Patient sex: M
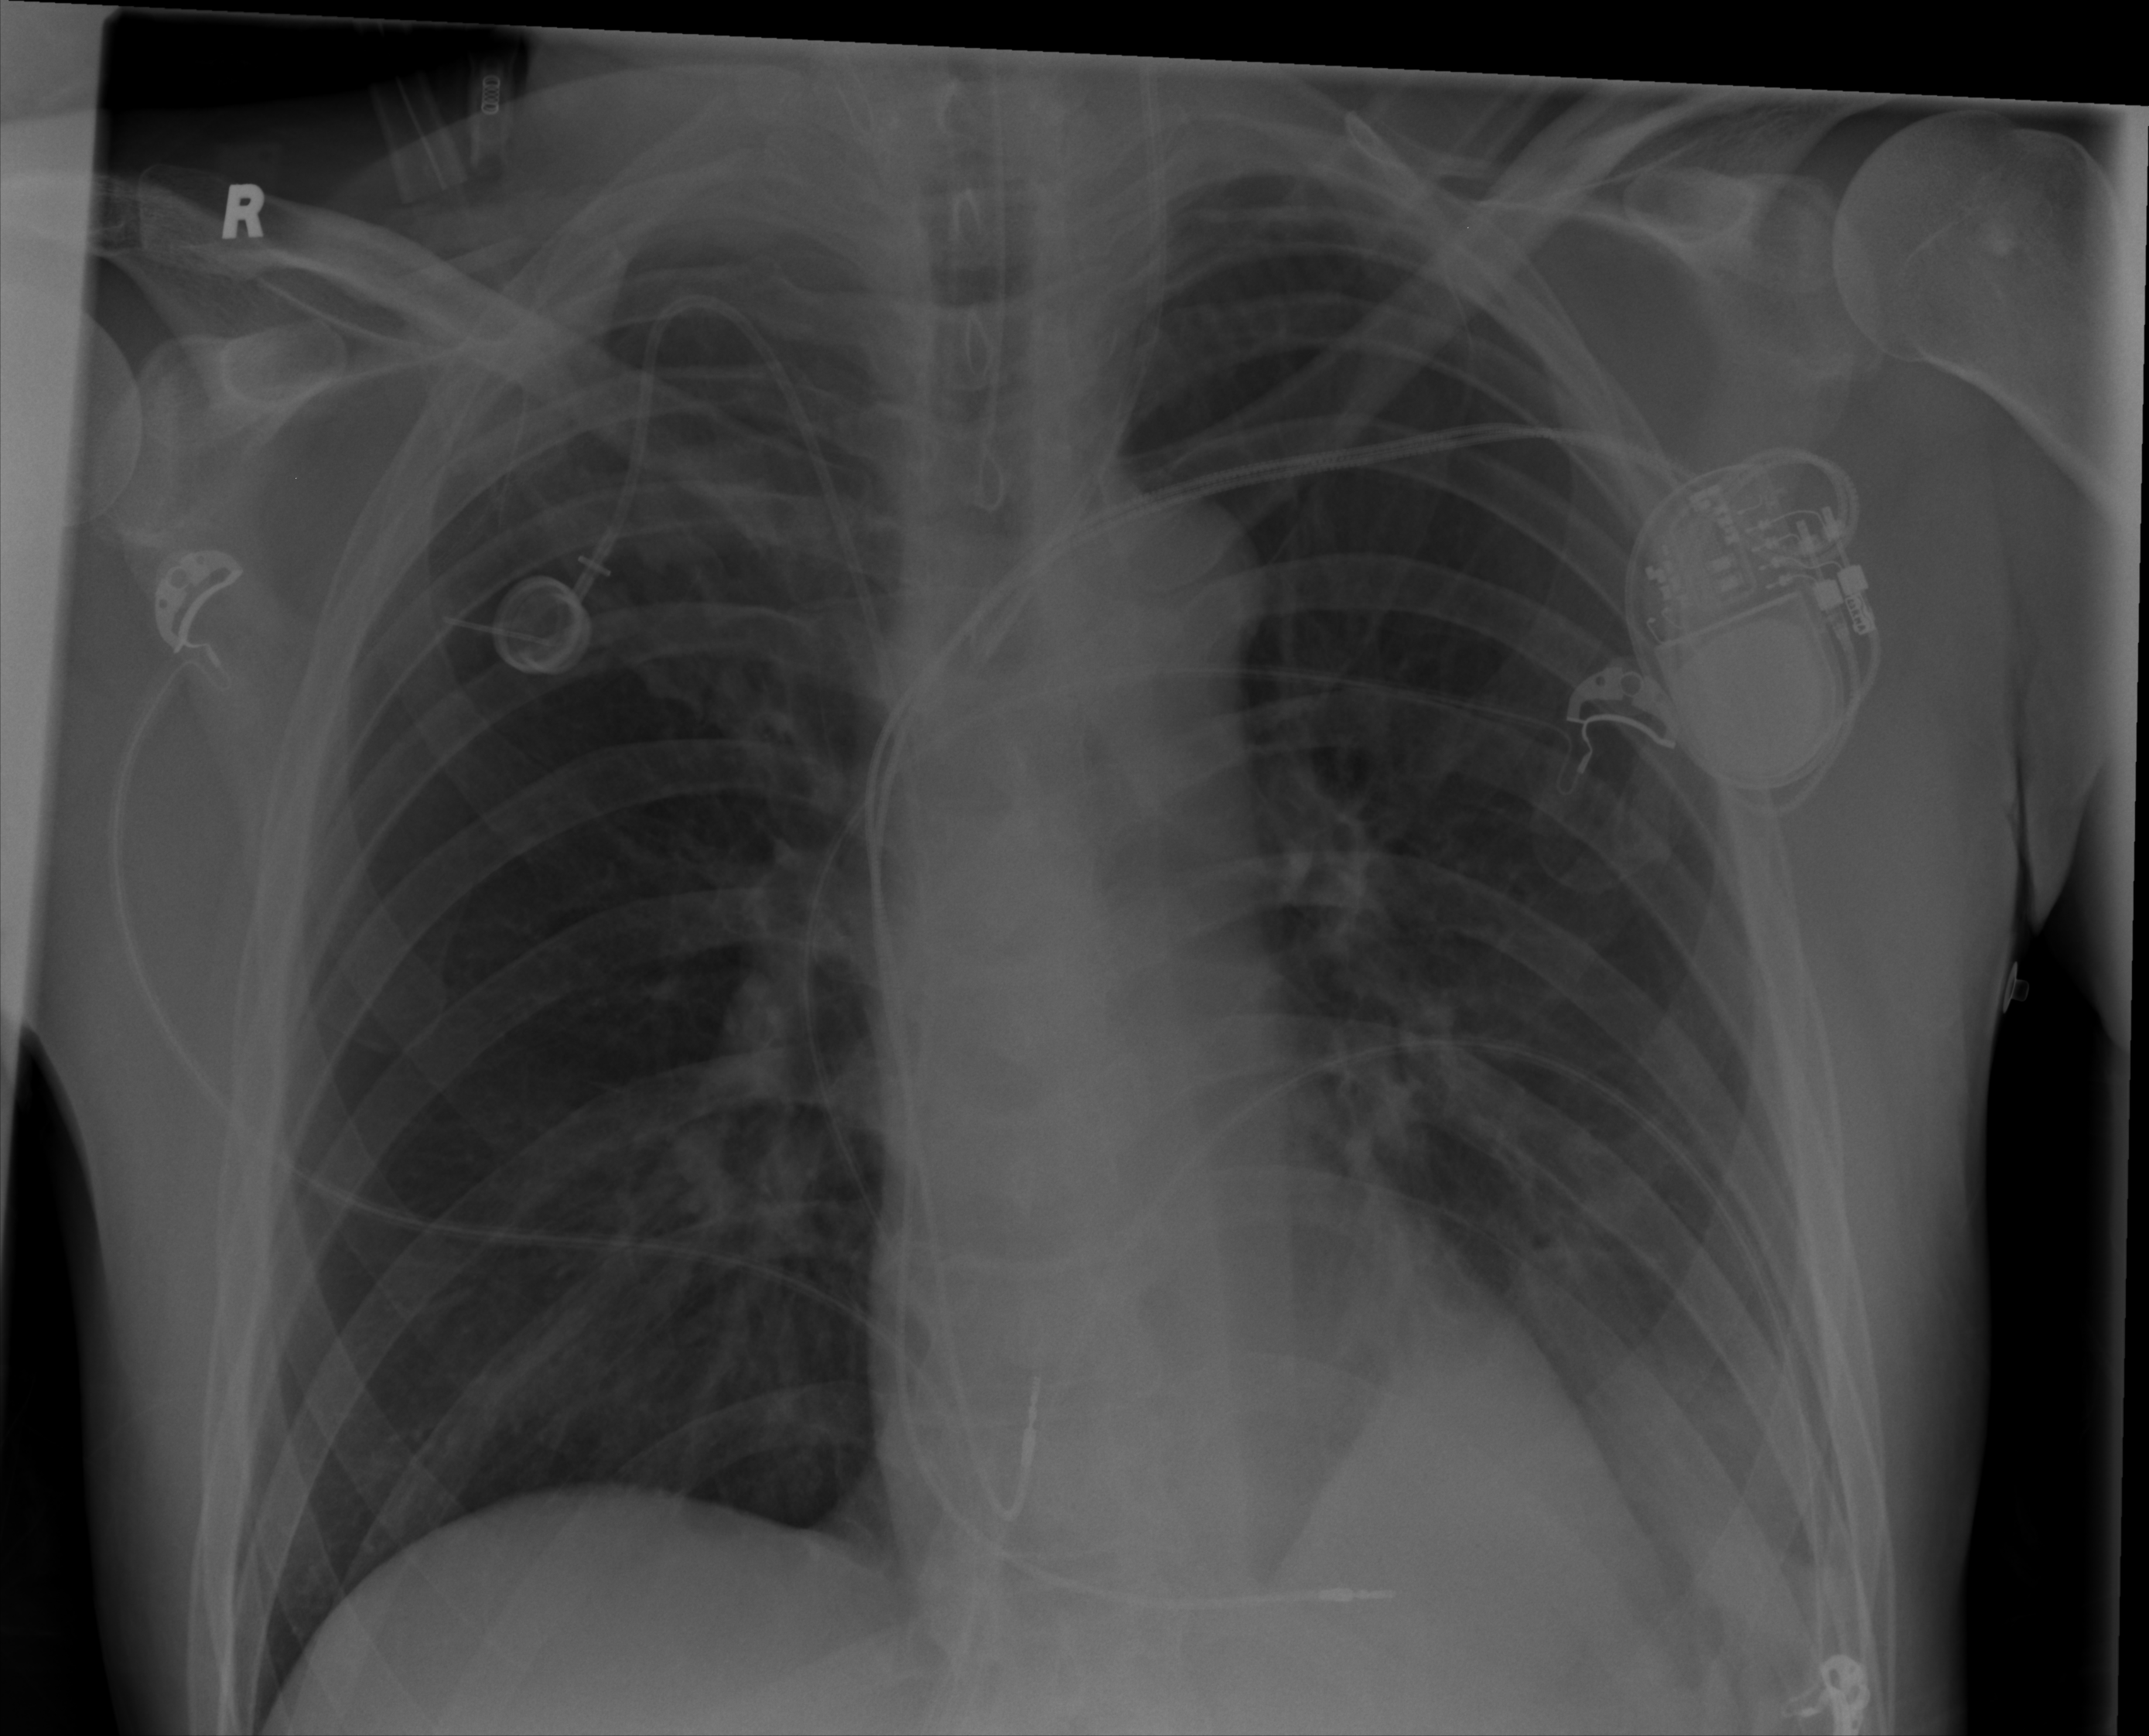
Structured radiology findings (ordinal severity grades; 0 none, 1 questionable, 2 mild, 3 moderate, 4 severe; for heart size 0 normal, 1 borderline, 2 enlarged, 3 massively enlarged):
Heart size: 0
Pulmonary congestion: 0
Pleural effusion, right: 0
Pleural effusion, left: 2
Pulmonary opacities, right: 0
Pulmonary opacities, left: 0
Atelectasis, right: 0
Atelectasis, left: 2